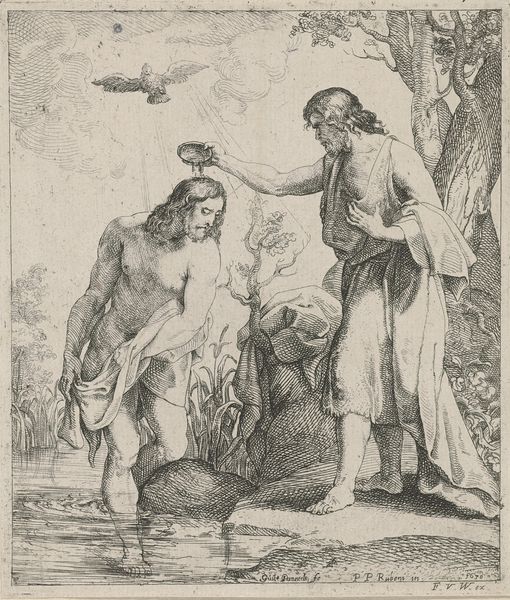
Titel: Doop van Christus
Künstler: Willem Panneels
Standort: Amsterdam
Institution: Rijksmuseum
Schlagwörter: akt, baum, himmel, vogel, wasser, weiß, wolken, fluss, see, teich, ufer, schwarz, tuch, wolke, bibel, johannes, neues testament, schale, taube, täufer, natur, schilf, gewand, bad, lendentuch, religion, druck, stich, salbung, christus, jesus, jünger, heilig, taufe, christentum, rohr, waschung, johannes der täufer, taufen, jordan, heiliger geist, hl. johannes, hl.geist, tuch#, joedan